Interaction volume radius: 5 \u00c5
Interaction volume height: 40 \u00c5
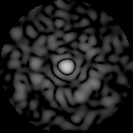
Disorder parameter: 0.8567